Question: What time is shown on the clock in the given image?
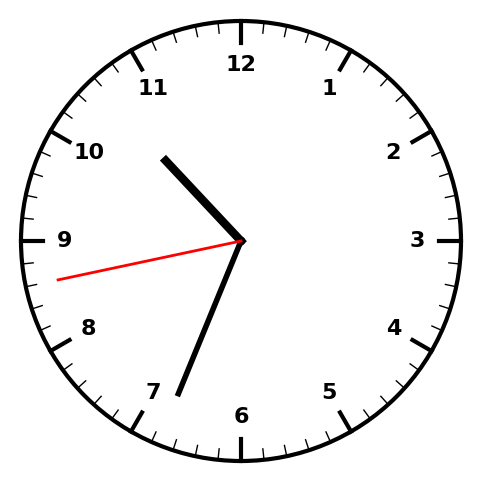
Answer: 10:33:43